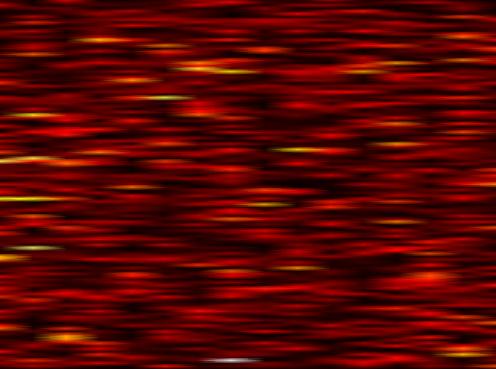
Label: FBMC